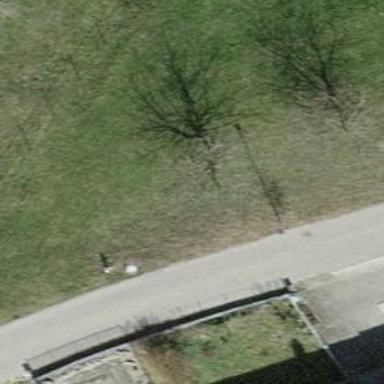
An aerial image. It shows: Urban area featuring tree as natural element.